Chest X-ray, PA view. Patient: 16 years old, sex M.
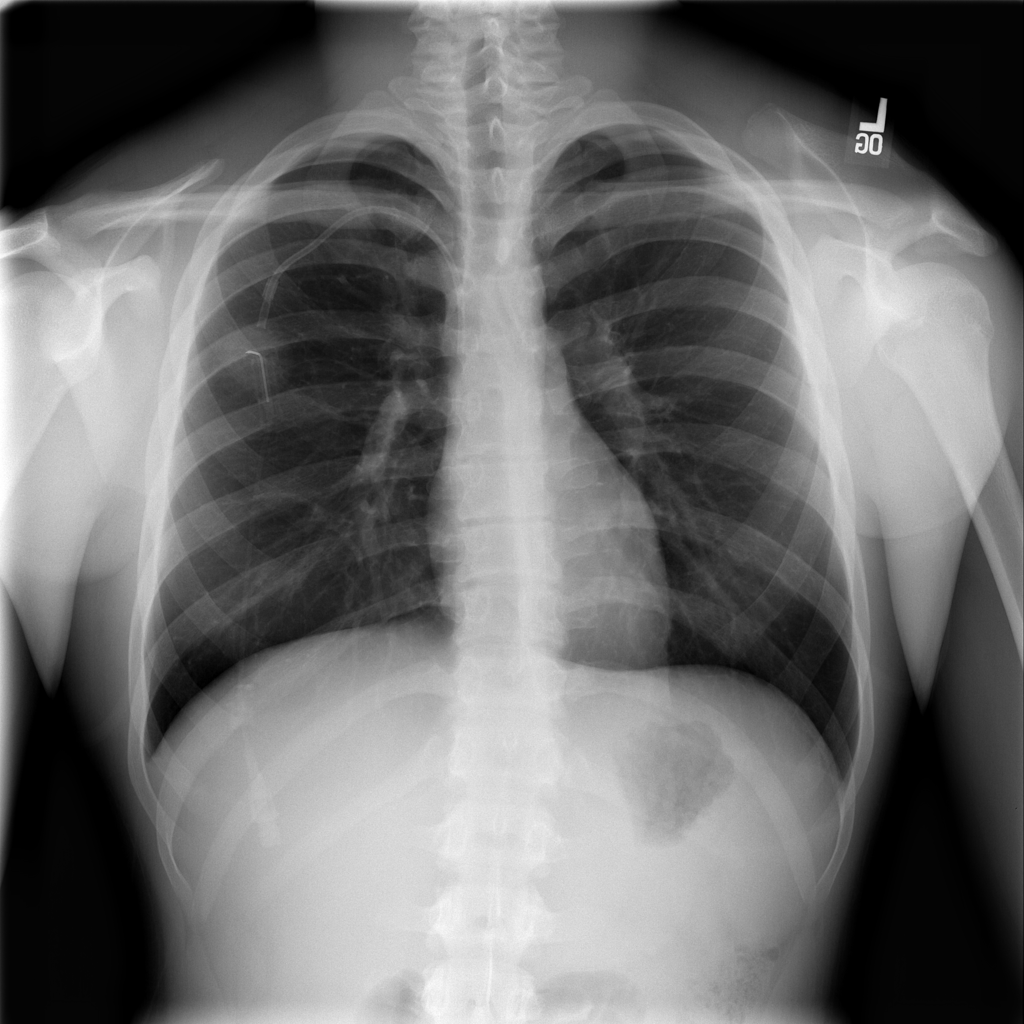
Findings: No Finding